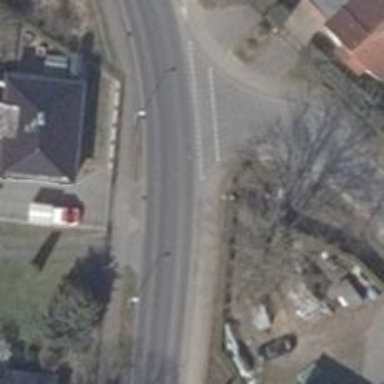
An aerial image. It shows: Footway.